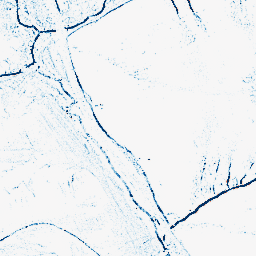
Category: morphological
Decomposition family: morphological_square
Decomposition parameters: operation: closing
size: 3
Upsampling method: bicubic_3x
Upsampling parameters: scale: 3
Upsampling scale: 3